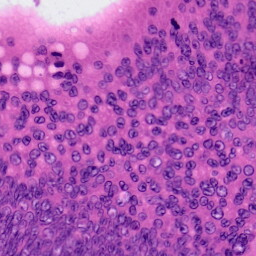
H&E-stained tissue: Colon